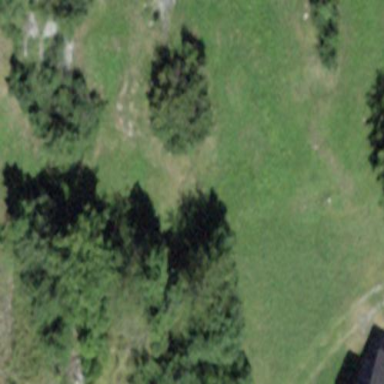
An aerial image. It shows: Forest area.